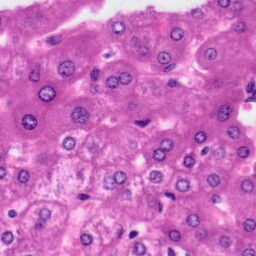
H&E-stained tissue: Liver